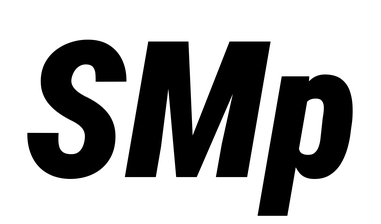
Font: Roboto-Italic_Condensed_Black_Italic